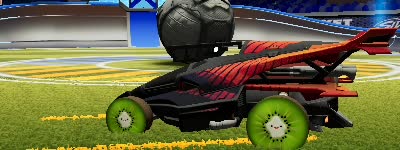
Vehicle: aftershock